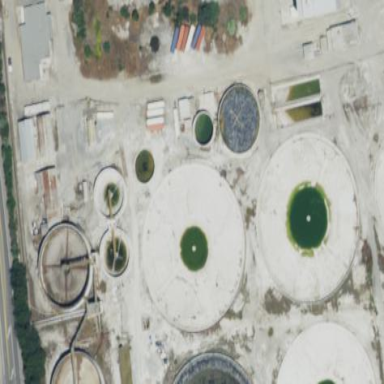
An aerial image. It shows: Body of wastewater.